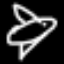
Label: airplane